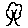
Label: tree